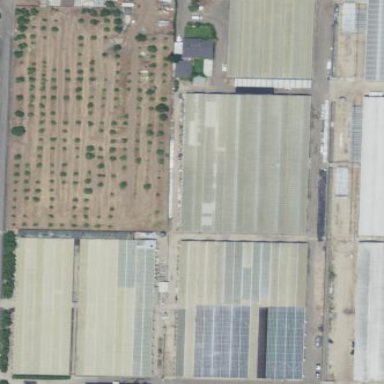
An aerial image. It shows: Greenhouse.